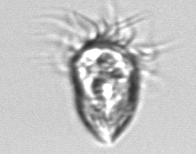
Label: Strombidium_morphotype1